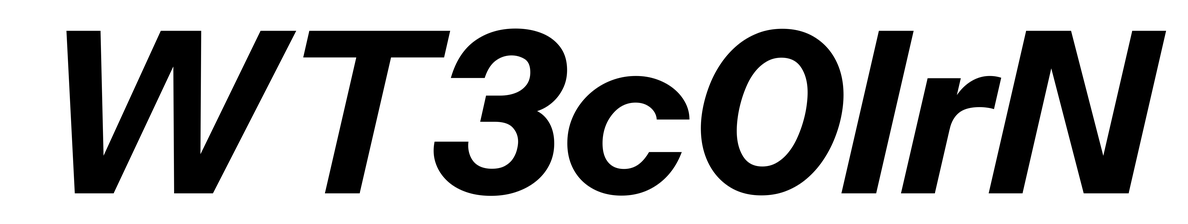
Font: InstrumentSans-Italic_Bold_Italic